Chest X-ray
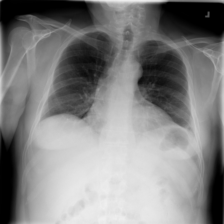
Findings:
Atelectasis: positive
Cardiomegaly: negative
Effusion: negative
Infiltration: negative
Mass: negative
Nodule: negative
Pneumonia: negative
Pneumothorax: negative
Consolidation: negative
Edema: negative
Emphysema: negative
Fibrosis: negative
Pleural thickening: negative
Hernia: negative